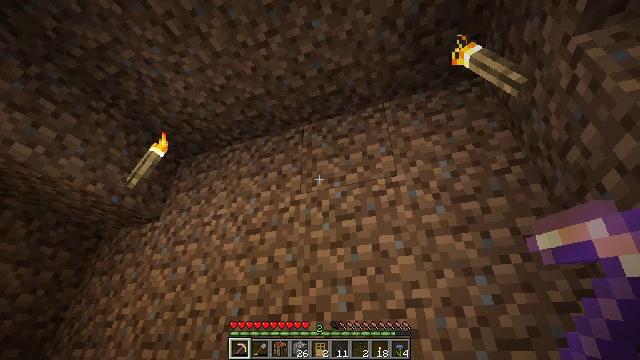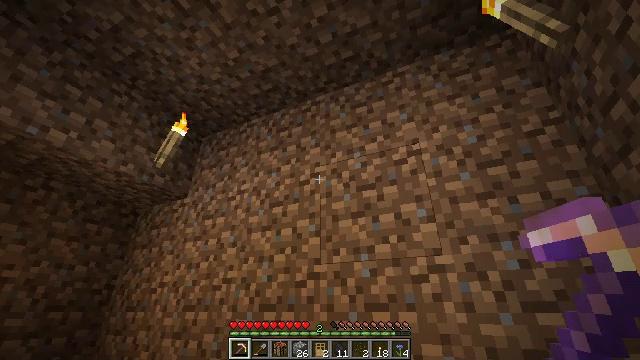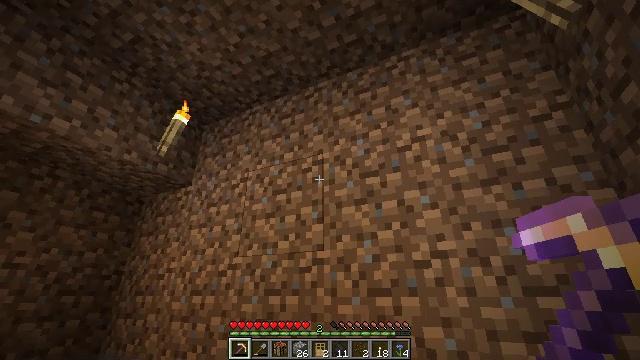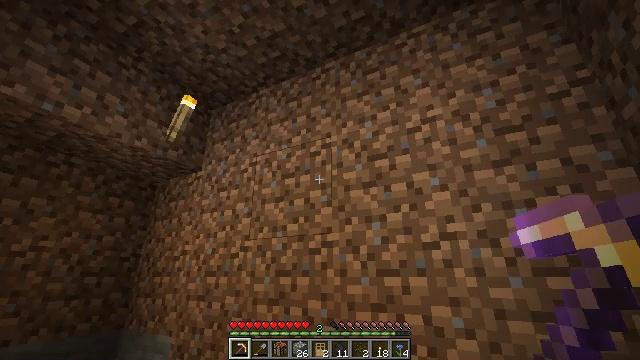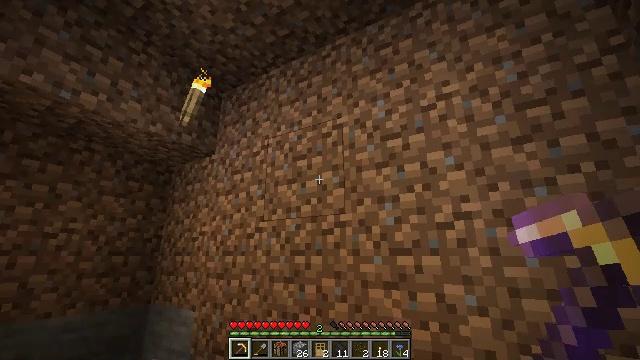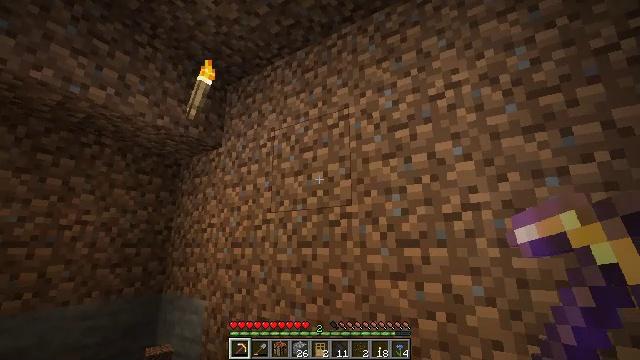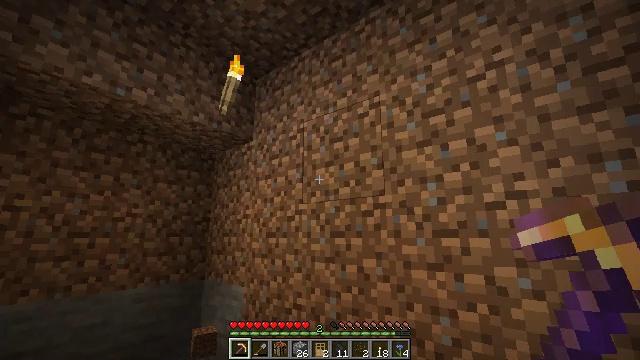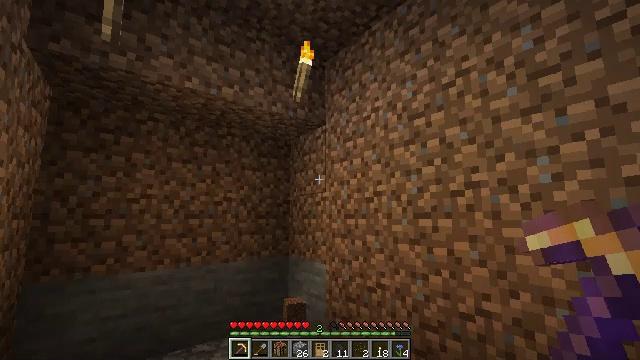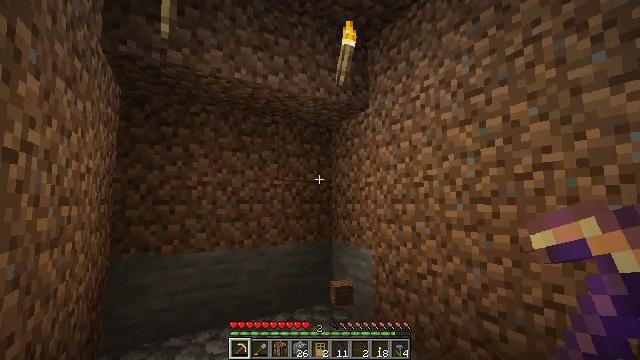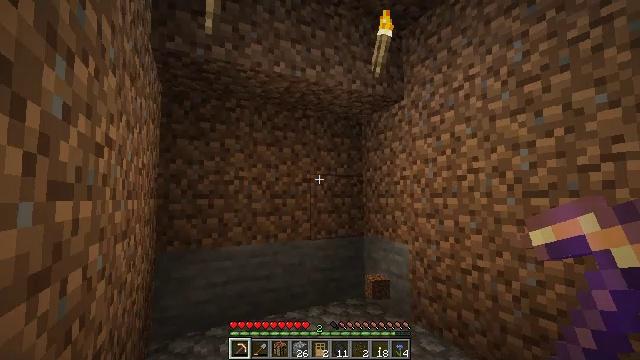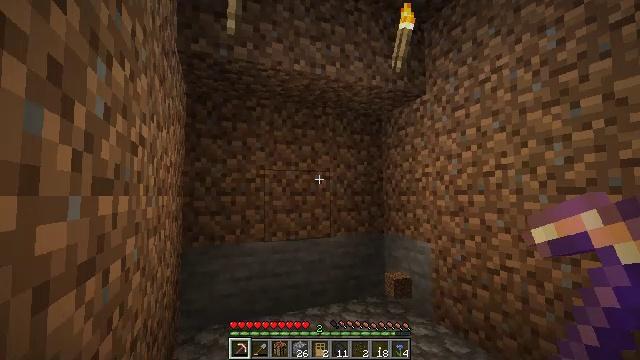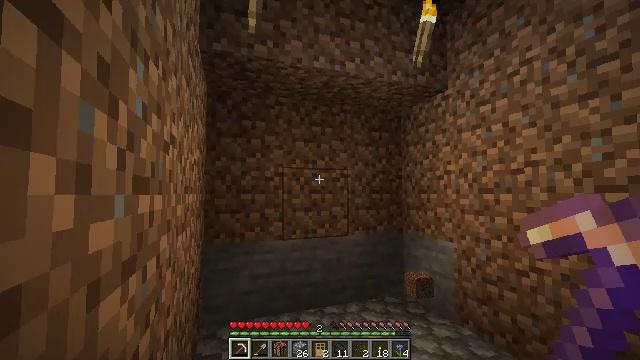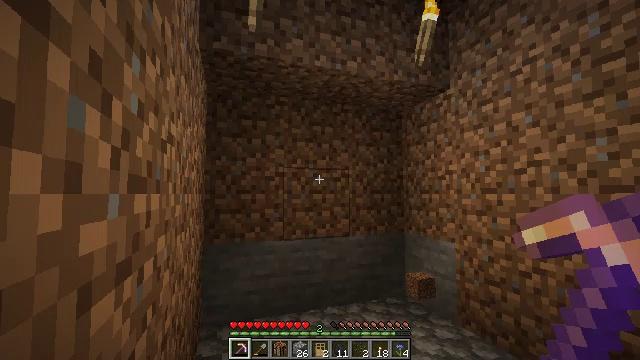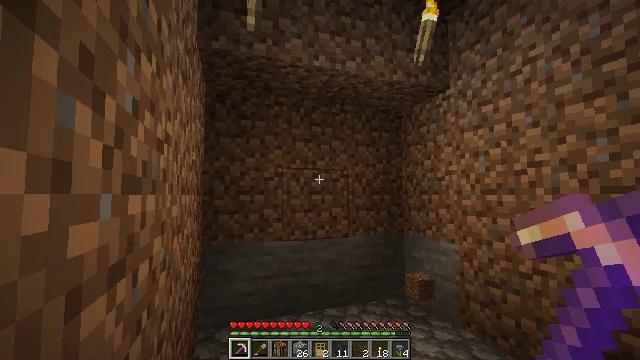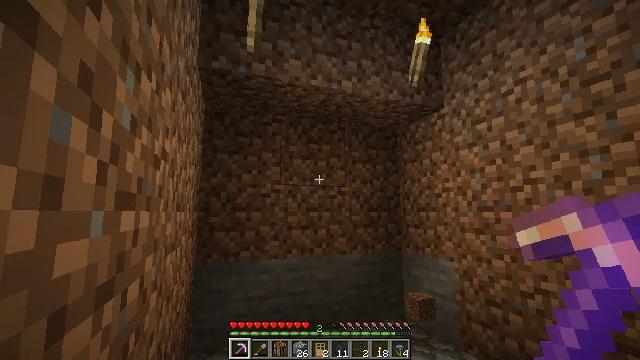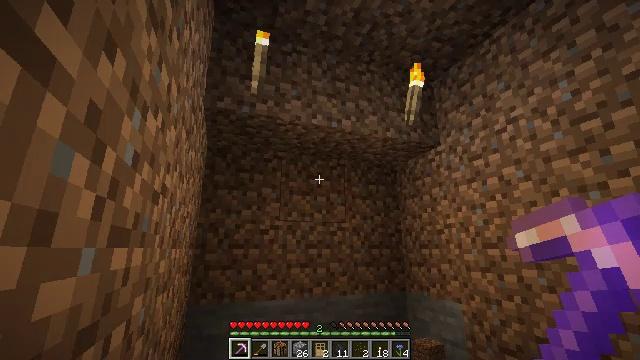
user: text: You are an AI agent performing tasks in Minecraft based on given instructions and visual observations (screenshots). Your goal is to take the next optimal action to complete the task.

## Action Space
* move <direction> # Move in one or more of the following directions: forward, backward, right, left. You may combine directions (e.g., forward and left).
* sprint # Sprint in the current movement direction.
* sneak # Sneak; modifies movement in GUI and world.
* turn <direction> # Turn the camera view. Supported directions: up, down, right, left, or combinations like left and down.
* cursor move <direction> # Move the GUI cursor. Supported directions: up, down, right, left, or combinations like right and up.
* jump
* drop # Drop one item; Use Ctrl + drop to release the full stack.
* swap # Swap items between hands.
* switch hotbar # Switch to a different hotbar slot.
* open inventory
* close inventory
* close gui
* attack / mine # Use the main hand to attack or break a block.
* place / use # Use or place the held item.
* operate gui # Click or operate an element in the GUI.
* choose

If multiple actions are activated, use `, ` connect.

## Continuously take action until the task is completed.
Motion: motion action
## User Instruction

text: Get dirt block.
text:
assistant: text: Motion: turn left and down
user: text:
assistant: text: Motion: turn down
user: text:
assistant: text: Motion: turn left and down
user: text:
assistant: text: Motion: turn left and down
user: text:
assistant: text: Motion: turn left and down
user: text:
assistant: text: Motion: move left, turn left and down
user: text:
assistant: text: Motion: move left, turn left and down
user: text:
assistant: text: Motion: move left, turn left and down
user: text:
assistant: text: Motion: move left, turn left and down
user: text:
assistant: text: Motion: turn left
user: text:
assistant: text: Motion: turn left
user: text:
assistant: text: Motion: no_op
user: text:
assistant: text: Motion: no_op
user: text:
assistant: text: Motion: turn up
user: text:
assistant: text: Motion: turn up
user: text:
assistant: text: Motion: turn right and up
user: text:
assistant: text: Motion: turn up
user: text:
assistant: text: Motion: turn up
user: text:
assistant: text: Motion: no_op
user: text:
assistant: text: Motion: no_op
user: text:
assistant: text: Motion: no_op
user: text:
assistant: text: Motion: no_op
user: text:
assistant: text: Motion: move forward
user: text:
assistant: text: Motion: move forward
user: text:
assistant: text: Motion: move forward, turn left and down
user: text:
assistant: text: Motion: move forward
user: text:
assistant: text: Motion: no_op
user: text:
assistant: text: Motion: no_op
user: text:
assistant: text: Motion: turn left
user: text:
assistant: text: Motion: turn left and up